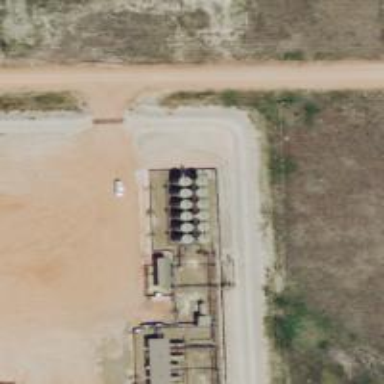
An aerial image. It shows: Storage tank that is man-made.